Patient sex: M
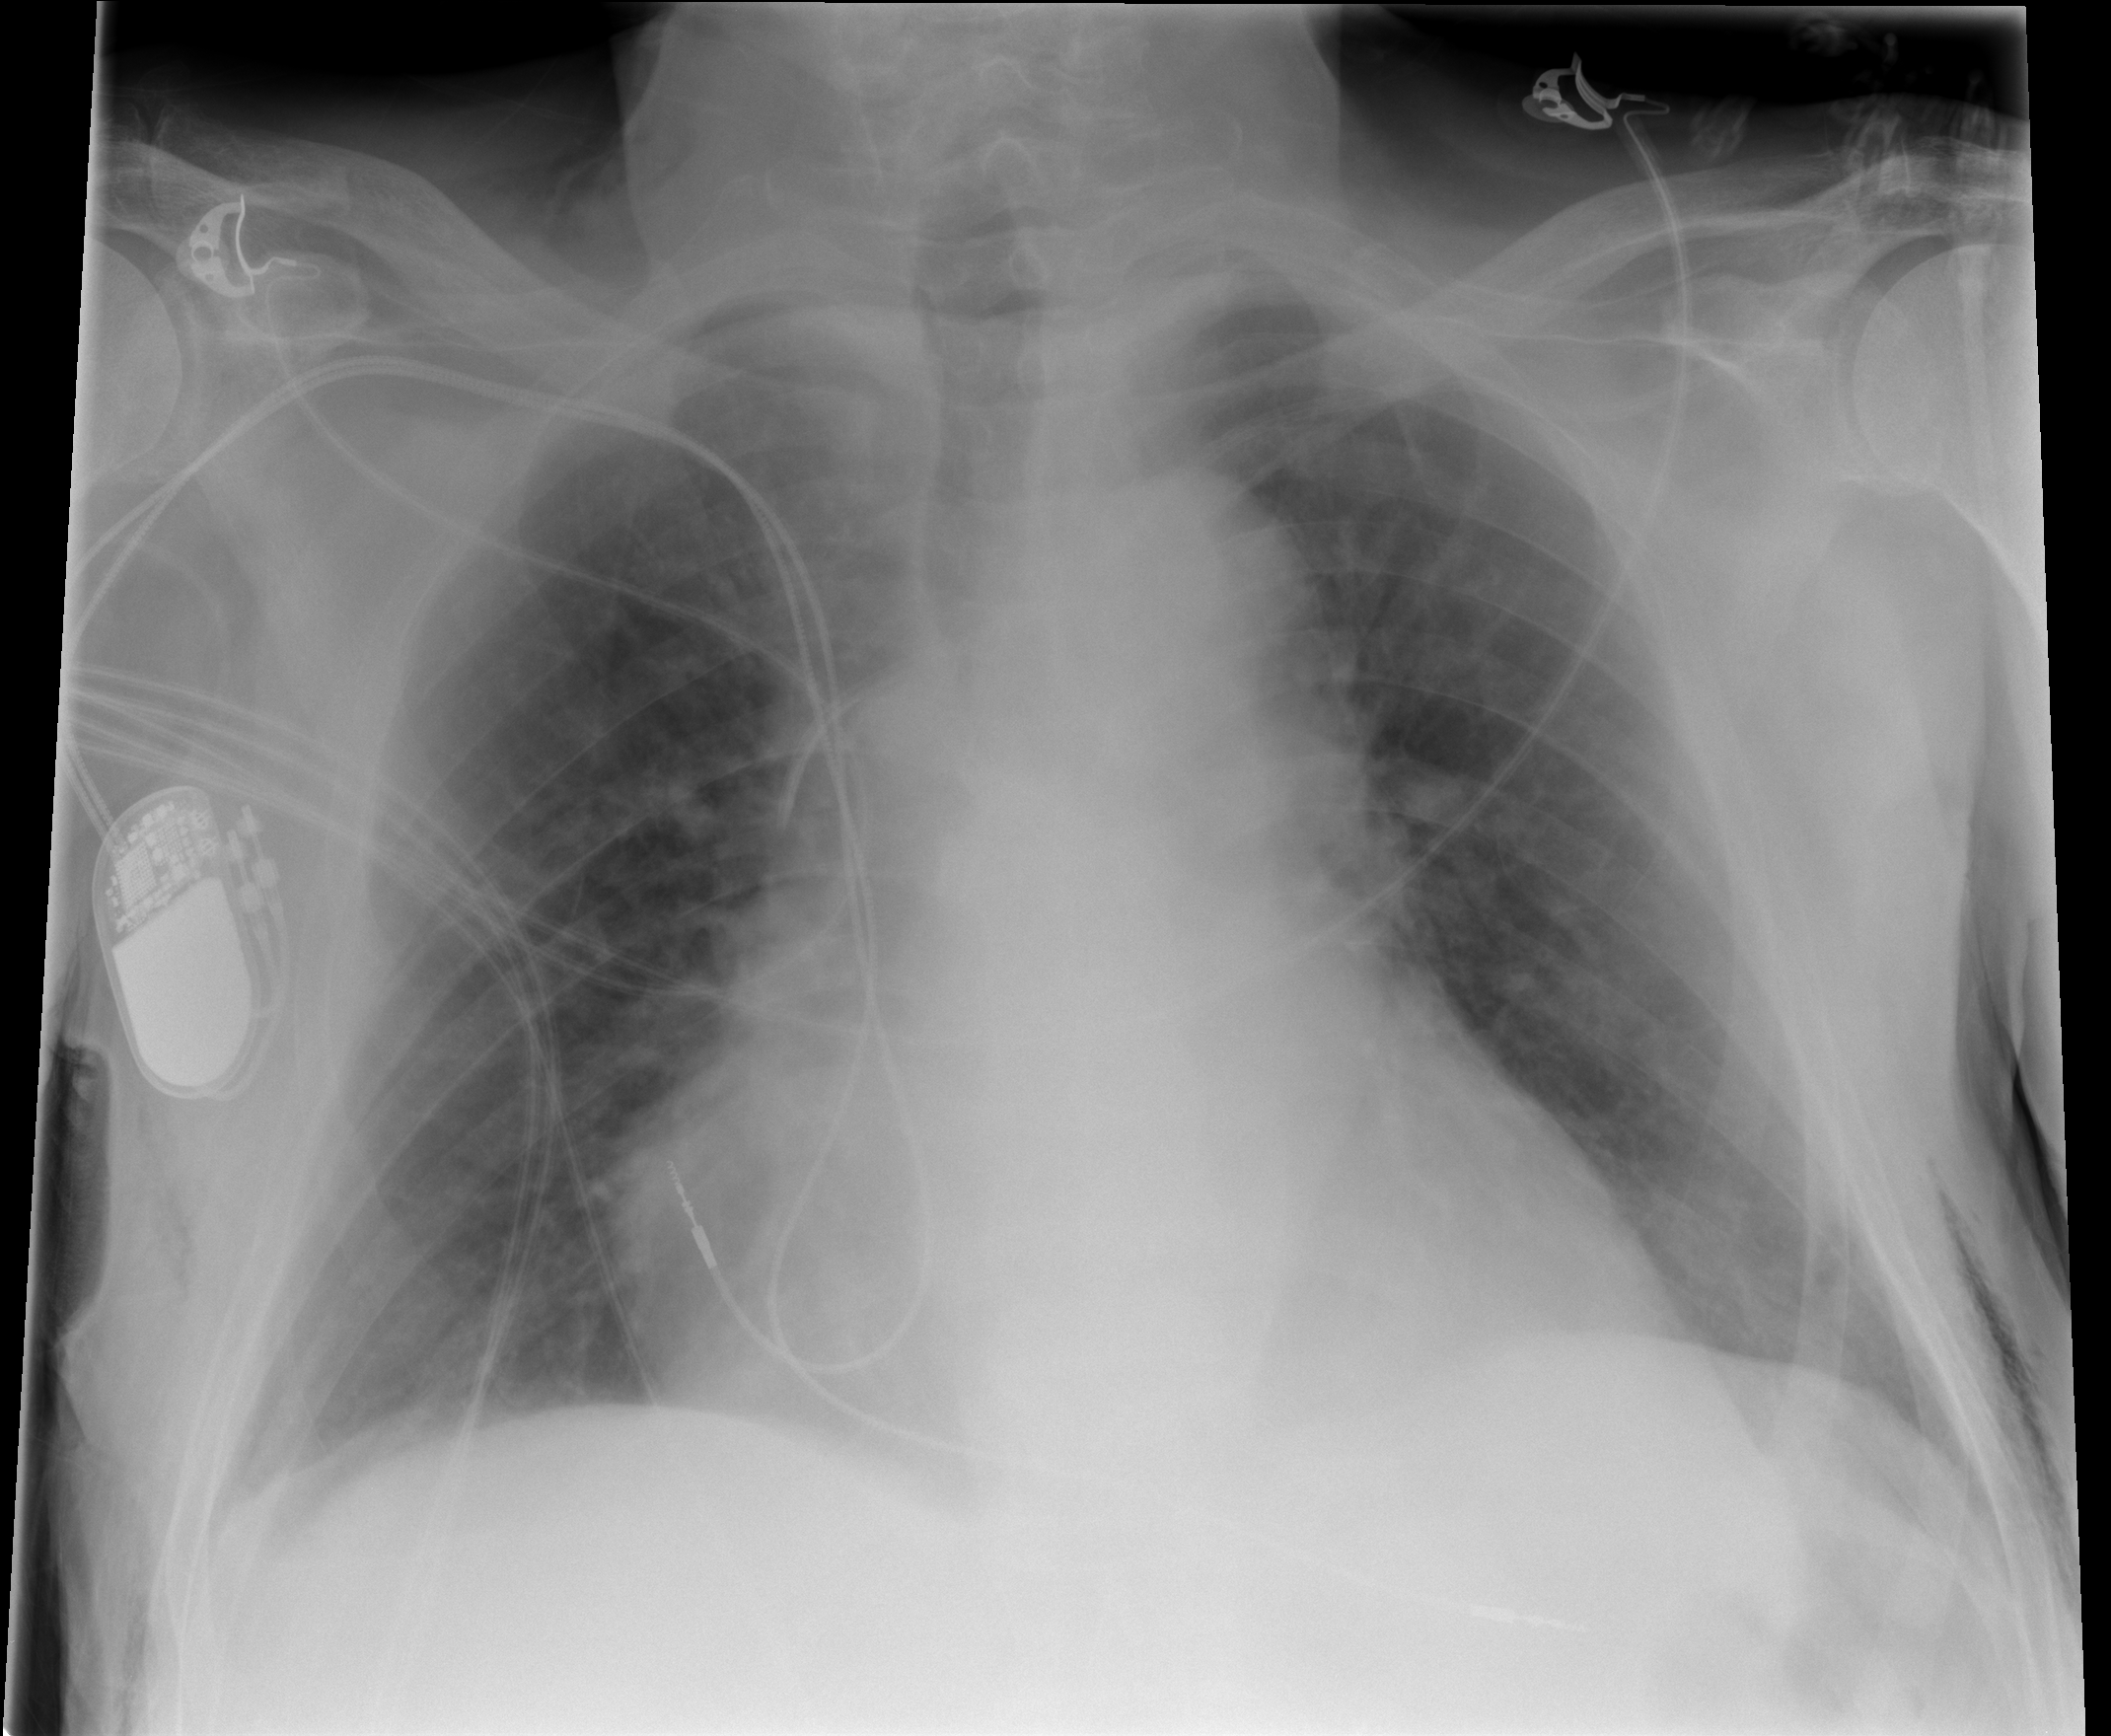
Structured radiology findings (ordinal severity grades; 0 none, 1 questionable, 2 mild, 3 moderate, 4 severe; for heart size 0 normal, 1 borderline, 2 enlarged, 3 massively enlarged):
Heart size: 2
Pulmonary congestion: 2
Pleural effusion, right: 0
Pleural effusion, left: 0
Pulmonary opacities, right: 0
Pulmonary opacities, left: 0
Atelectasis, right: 2
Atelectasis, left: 2